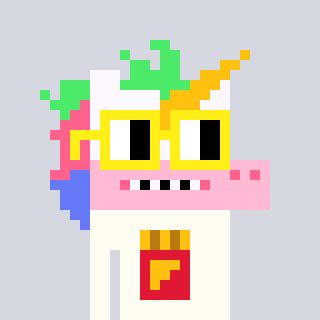
a pixel art character with square yellow glasses, a unicorn-shaped head and a grayscale-colored body on a cool background